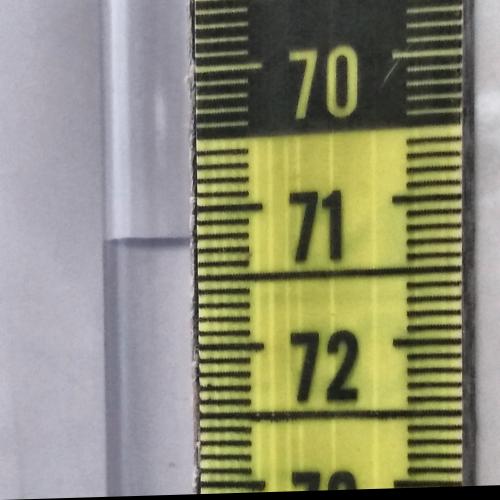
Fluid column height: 71.2 cm